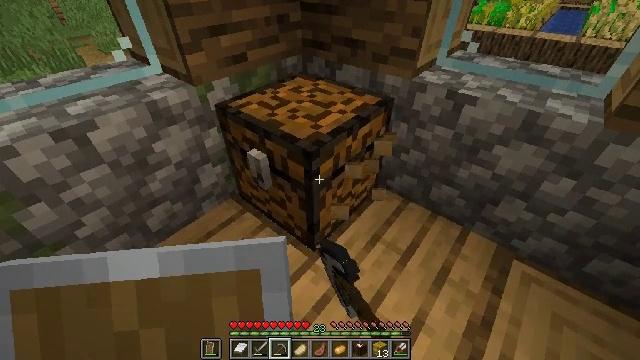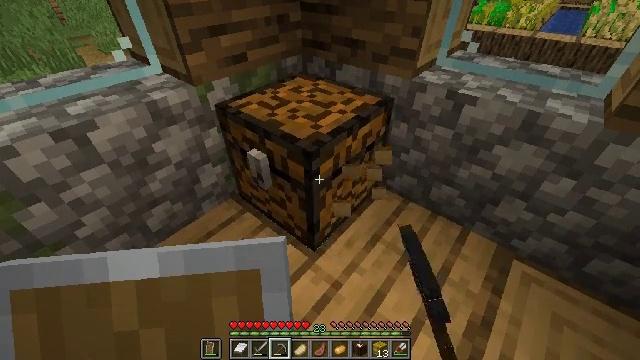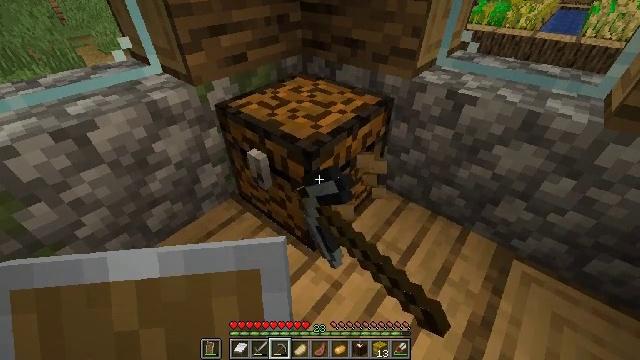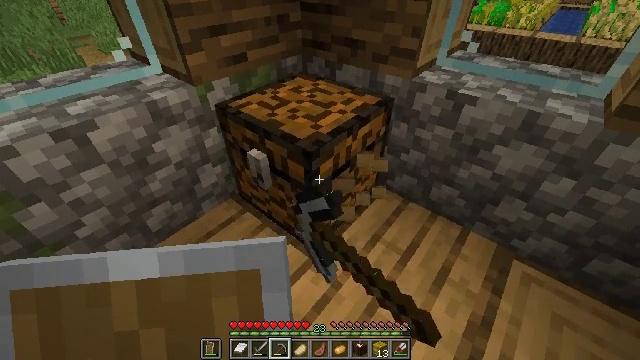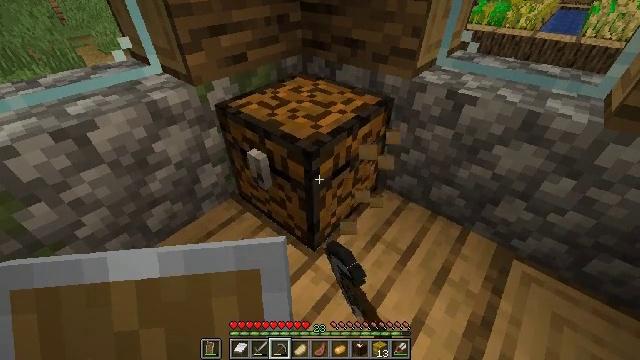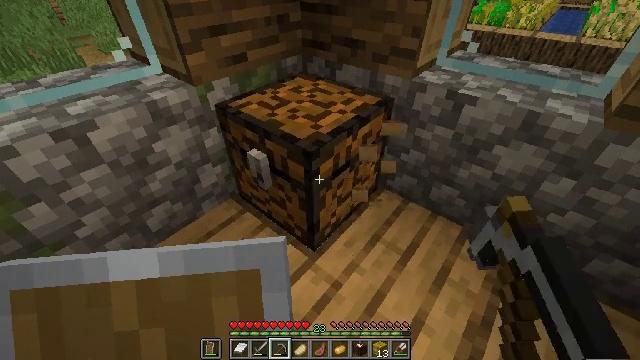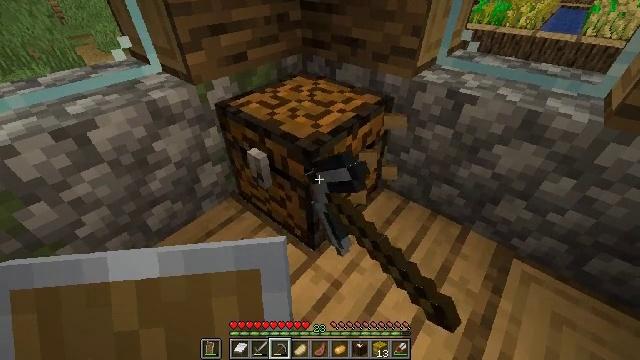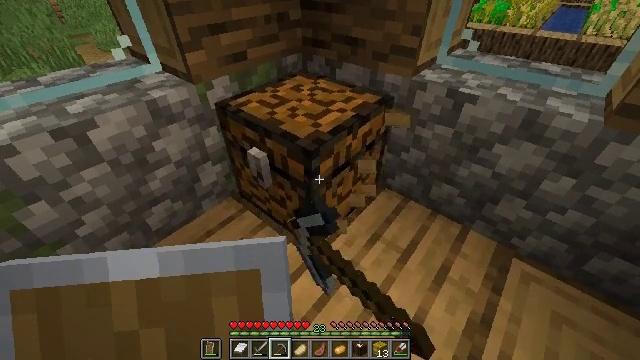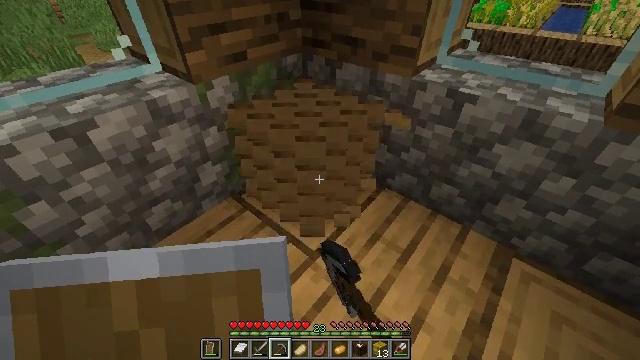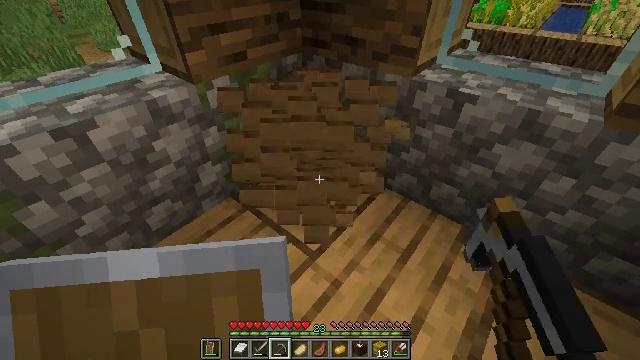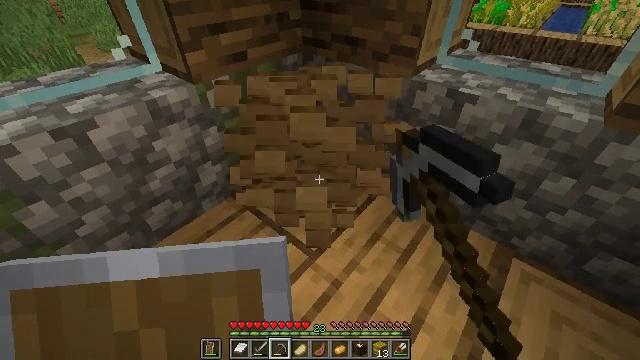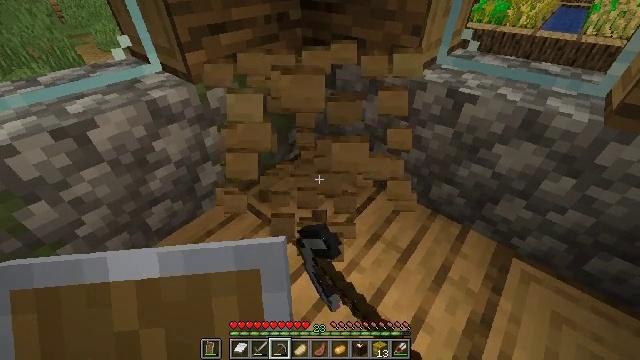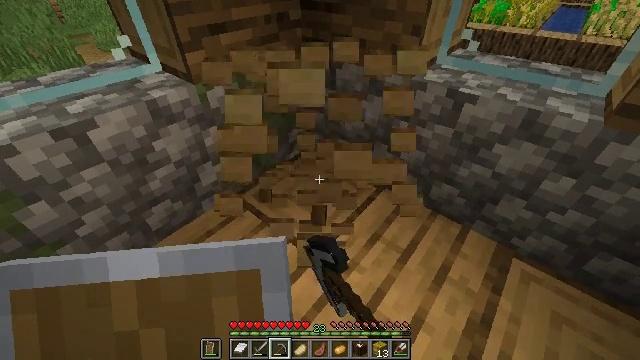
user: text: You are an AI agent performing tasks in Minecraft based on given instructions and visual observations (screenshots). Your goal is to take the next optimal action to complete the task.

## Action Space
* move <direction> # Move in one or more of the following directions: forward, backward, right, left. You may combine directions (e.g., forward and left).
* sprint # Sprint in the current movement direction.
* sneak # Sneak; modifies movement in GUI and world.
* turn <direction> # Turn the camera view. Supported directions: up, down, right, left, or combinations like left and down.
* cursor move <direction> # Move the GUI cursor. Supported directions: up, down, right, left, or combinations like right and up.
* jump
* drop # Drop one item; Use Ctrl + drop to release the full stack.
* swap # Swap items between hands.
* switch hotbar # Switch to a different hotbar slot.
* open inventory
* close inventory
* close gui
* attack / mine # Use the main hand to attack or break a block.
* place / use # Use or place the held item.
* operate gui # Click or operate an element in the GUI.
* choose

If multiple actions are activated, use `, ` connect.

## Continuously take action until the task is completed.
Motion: motion action
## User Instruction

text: Mine a chest to move it.
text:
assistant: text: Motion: attack / mine
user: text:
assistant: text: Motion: attack / mine
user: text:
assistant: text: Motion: attack / mine
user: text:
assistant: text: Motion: attack / mine
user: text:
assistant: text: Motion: attack / mine
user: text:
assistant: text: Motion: attack / mine
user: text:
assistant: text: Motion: attack / mine
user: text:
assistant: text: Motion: attack / mine
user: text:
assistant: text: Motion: attack / mine
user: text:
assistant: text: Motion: attack / mine
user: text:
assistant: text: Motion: attack / mine
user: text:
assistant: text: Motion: attack / mine
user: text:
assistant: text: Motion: attack / mine